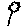
Label: flower